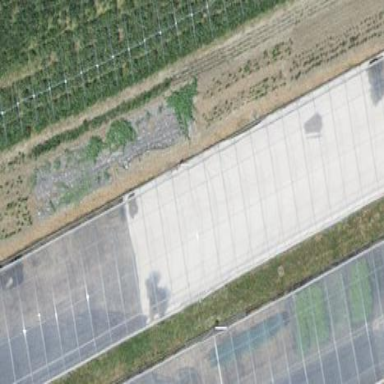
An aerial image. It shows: Greenhouse.